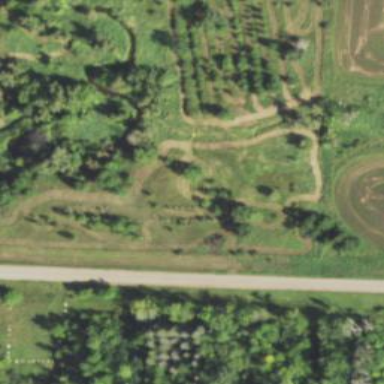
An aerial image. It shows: Orchard.